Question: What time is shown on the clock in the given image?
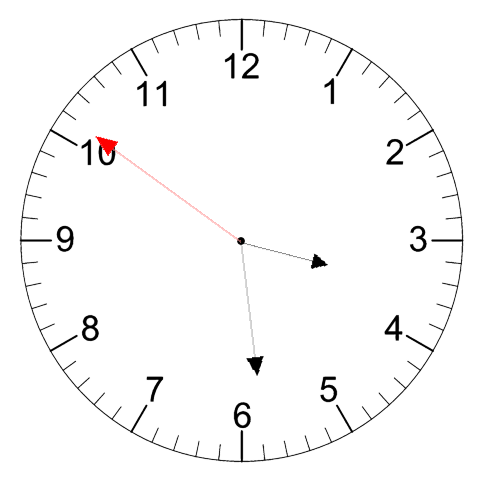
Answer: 03:28:51